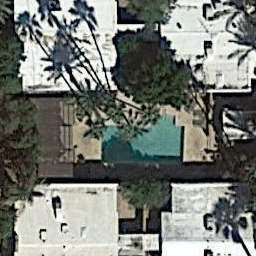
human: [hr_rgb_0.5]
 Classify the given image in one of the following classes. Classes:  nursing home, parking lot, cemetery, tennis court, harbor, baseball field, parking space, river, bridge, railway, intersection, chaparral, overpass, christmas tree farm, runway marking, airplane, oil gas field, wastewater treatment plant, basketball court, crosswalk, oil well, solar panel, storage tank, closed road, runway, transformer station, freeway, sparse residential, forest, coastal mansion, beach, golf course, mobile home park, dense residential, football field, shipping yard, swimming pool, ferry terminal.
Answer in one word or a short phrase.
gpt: swimming pool